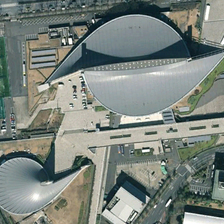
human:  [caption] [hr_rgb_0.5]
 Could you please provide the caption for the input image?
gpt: several roads and some green trees are around a large building .

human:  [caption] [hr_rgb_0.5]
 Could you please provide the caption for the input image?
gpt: the fantastic stadiums with shell shape and other courts make up the sport park .

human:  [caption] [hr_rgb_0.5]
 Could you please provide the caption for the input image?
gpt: several roads and some green trees are around a large building .

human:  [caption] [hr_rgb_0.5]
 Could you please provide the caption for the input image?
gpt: the fantastic stadiums with shell shape and other courts make up the sport park .

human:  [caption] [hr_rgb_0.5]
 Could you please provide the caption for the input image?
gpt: several roads and some green trees are around a large building .